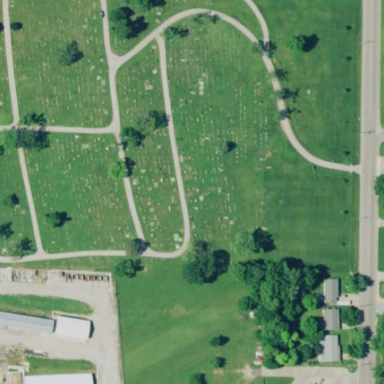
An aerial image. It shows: Grave yard.